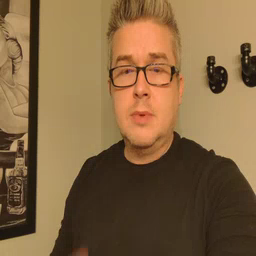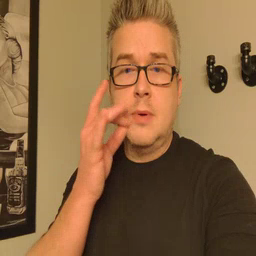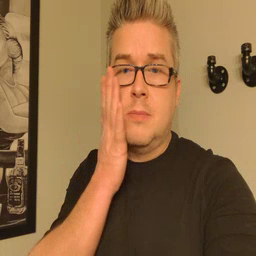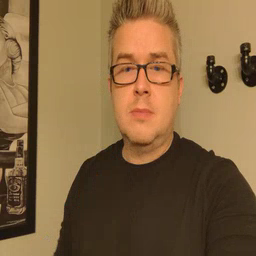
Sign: bee